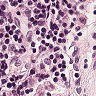
Metastatic tissue present: no